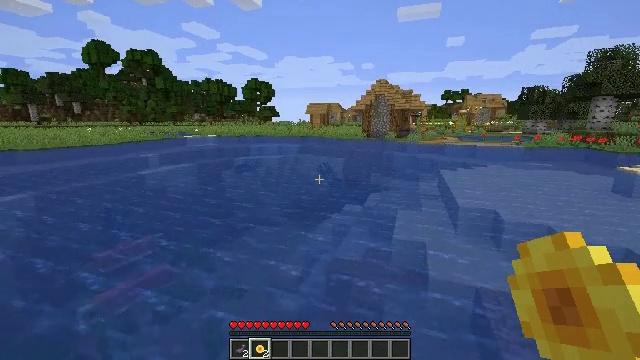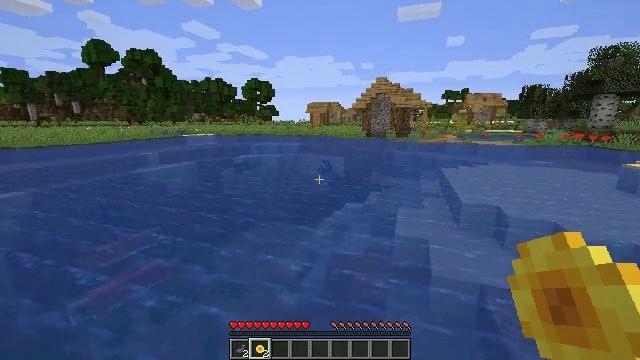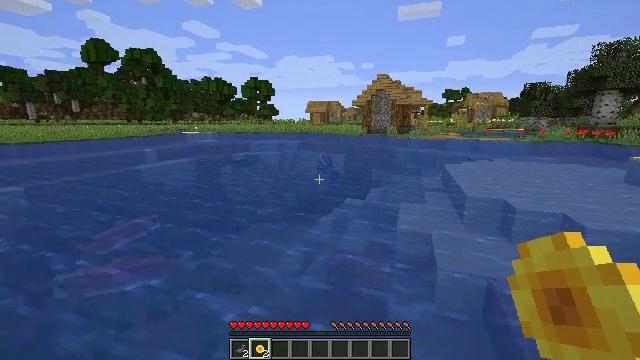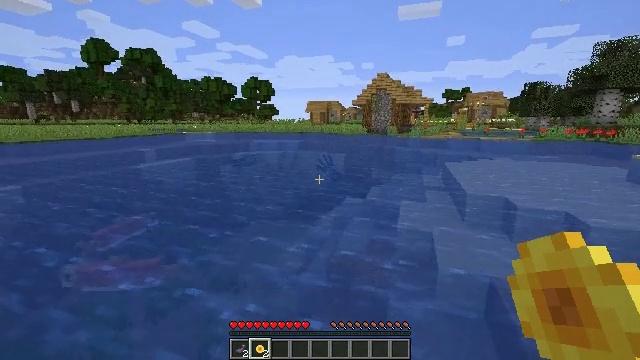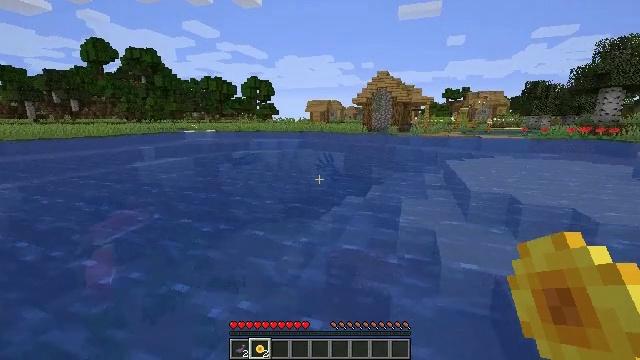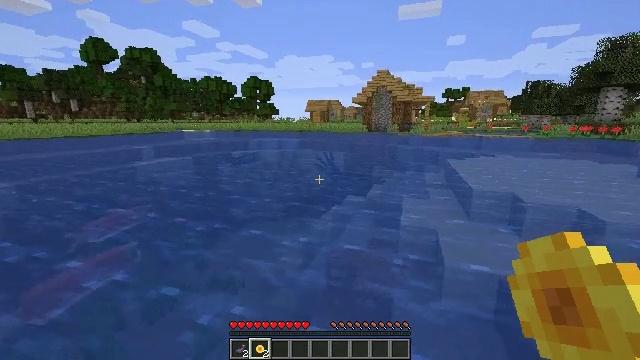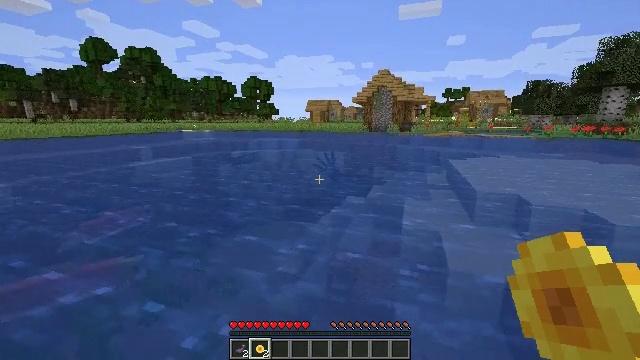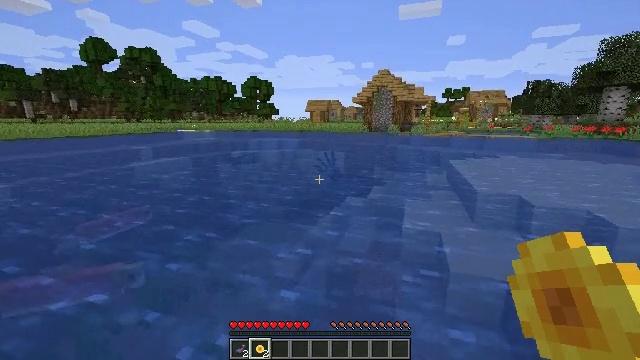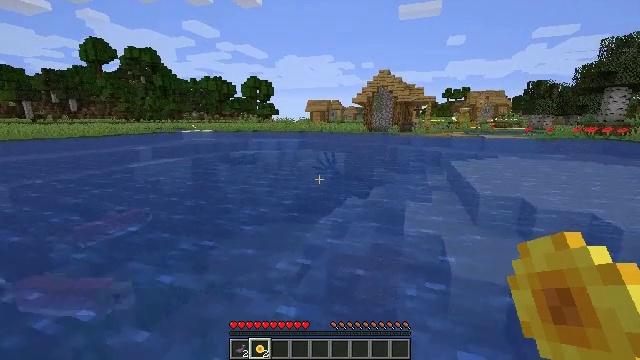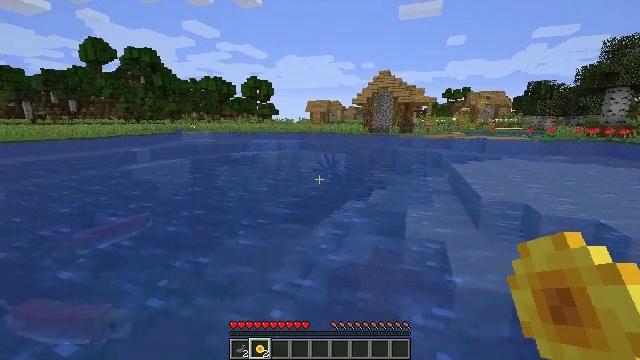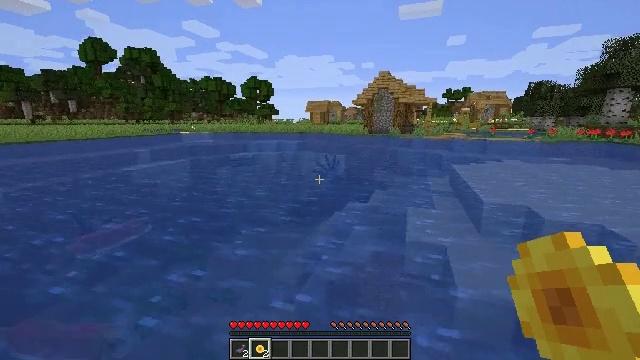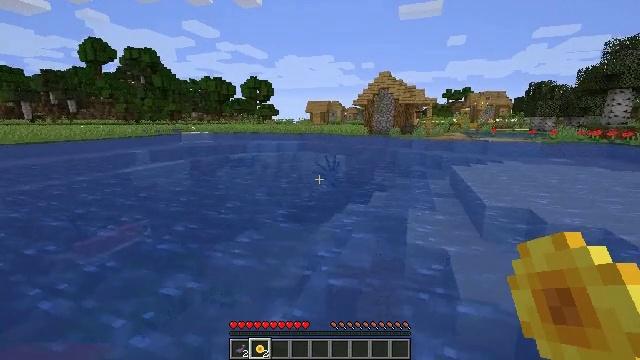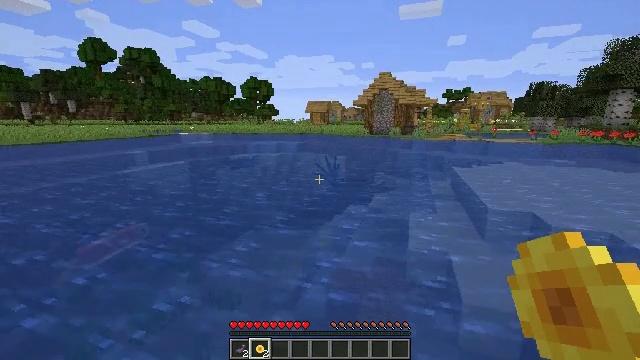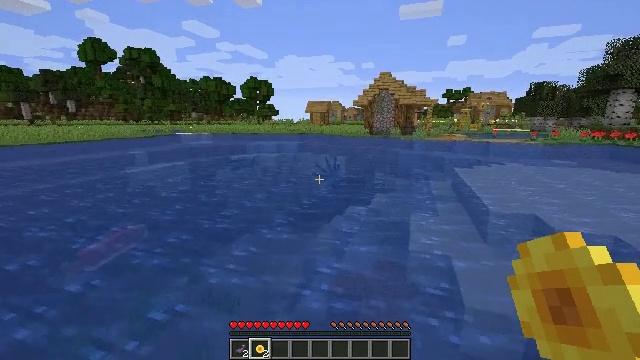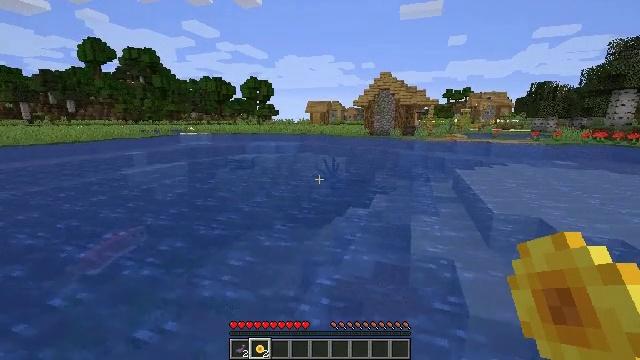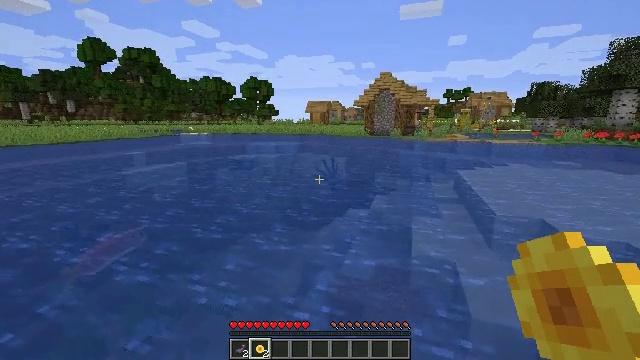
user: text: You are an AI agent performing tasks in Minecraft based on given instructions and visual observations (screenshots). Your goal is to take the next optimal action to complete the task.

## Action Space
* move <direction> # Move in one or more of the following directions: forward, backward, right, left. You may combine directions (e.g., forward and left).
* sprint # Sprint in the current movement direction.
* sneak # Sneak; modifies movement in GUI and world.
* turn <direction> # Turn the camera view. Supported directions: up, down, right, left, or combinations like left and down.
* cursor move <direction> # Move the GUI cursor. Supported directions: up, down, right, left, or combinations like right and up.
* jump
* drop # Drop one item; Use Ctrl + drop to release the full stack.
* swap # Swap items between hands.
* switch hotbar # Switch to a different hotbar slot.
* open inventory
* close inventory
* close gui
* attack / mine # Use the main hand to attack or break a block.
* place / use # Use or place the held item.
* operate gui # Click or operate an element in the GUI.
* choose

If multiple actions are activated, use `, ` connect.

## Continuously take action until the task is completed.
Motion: motion action
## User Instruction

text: Produce yellow dye using the crafting table.
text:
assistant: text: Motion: move forward, use / place, jump
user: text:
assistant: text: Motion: move forward, use / place, jump
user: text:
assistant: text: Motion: move forward, use / place, jump
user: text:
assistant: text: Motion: move forward, use / place, jump
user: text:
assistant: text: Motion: move forward, use / place, jump
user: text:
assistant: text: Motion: move forward, use / place, jump
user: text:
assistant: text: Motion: move forward, jump
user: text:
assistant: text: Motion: move forward, jump
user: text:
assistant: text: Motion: move forward, jump
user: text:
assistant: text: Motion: move forward
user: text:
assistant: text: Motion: move forward
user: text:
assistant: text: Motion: move forward
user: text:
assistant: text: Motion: move forward
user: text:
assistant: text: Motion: move forward
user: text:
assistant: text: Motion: move forward
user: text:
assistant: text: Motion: move forward
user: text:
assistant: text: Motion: move forward
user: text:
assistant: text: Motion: move forward, jump
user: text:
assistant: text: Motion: move forward, jump
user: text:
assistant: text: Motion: move forward, jump
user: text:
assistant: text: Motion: move forward, jump
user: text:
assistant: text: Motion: move forward, jump
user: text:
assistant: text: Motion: move forward, jump
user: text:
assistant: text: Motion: move forward, jump
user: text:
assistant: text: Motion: move forward, jump
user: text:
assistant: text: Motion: move forward
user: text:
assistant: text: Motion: move forward
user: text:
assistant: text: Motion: move forward
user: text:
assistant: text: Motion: move forward
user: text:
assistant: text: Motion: move forward